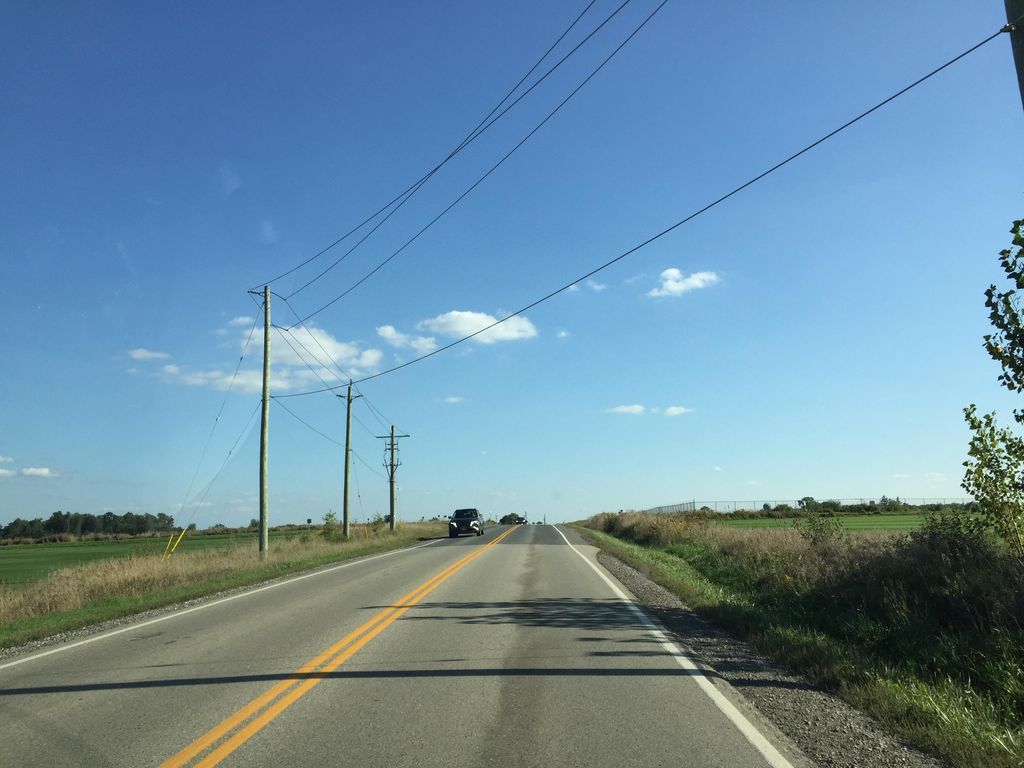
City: kitchener-waterloo